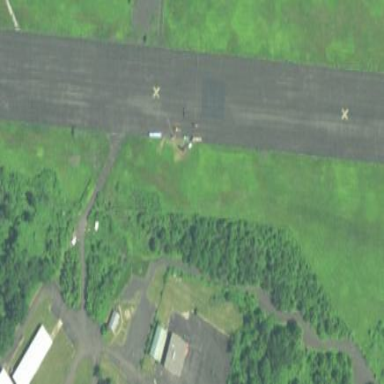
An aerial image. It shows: Apron at the airport.